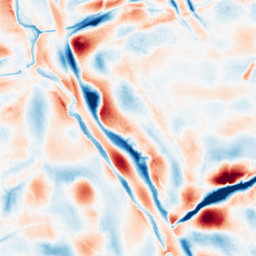
Category: wavelet
Decomposition family: wavelet_biorthogonal
Decomposition parameters: wavelet: bior5.5
level: 5
Upsampling method: bspline
Upsampling parameters: scale: 2
Upsampling scale: 2